Interaction volume radius: 5 \u00c5
Interaction volume height: 40 \u00c5
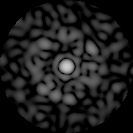
Disorder parameter: 0.8298